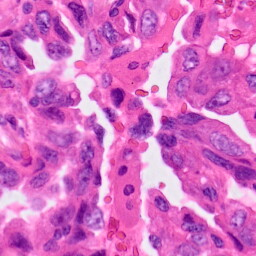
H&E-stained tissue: Lung